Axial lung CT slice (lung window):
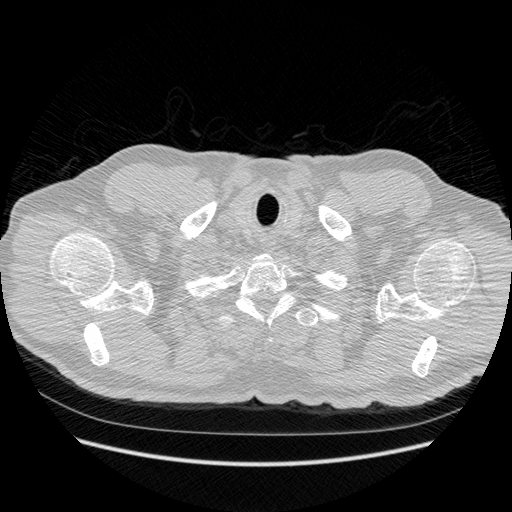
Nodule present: no